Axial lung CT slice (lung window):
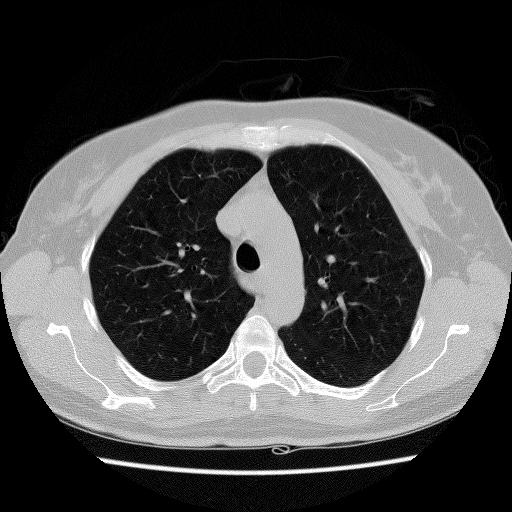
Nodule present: no